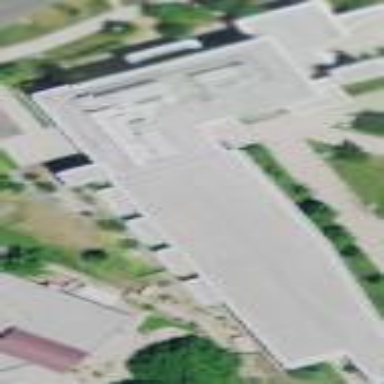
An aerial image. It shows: Library building.